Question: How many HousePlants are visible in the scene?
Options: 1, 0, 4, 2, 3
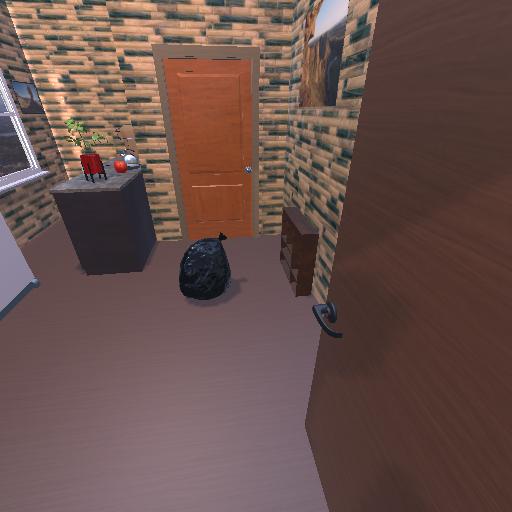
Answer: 1